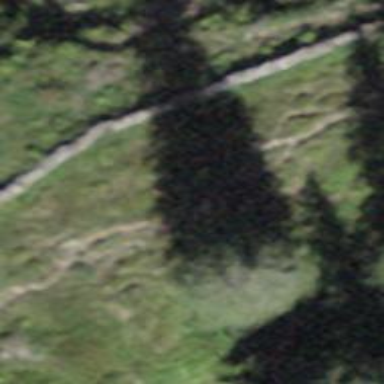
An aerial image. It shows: Dry stone wall barrier.